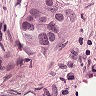
Metastatic tissue present: yes